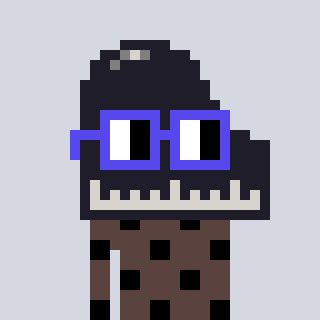
a pixel art character with square blue glasses, a piano-shaped head and a darkbrown-colored body on a cool background